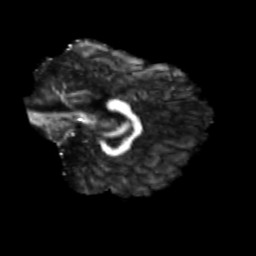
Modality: FA
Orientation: sagittal
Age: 29
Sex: male
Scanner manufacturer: siemens
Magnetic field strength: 3 T
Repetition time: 3.5 s
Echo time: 0.125 s